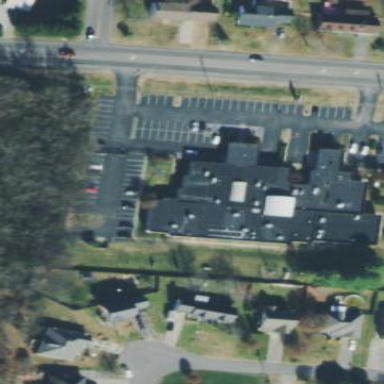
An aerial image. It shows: Police building.